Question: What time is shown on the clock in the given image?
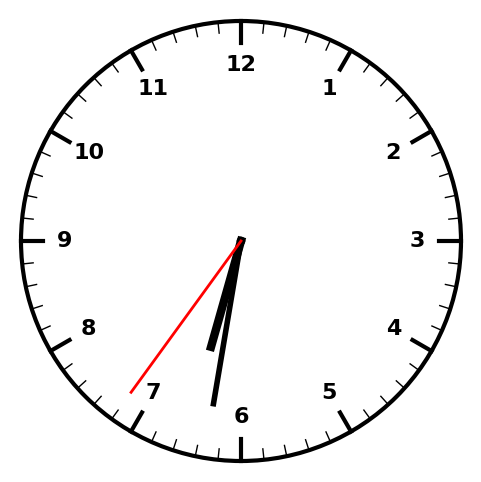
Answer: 06:31:36